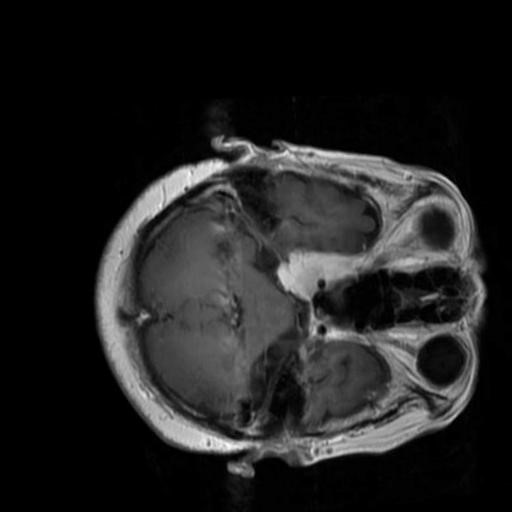
Label: brain_menin